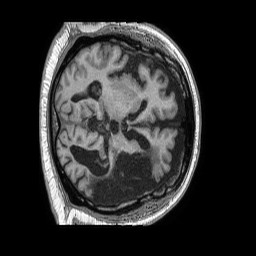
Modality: T1w
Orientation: axial
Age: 61
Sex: male
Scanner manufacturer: philips
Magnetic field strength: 1.5 T
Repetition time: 0.007706 s
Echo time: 0.003534 s